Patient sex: M
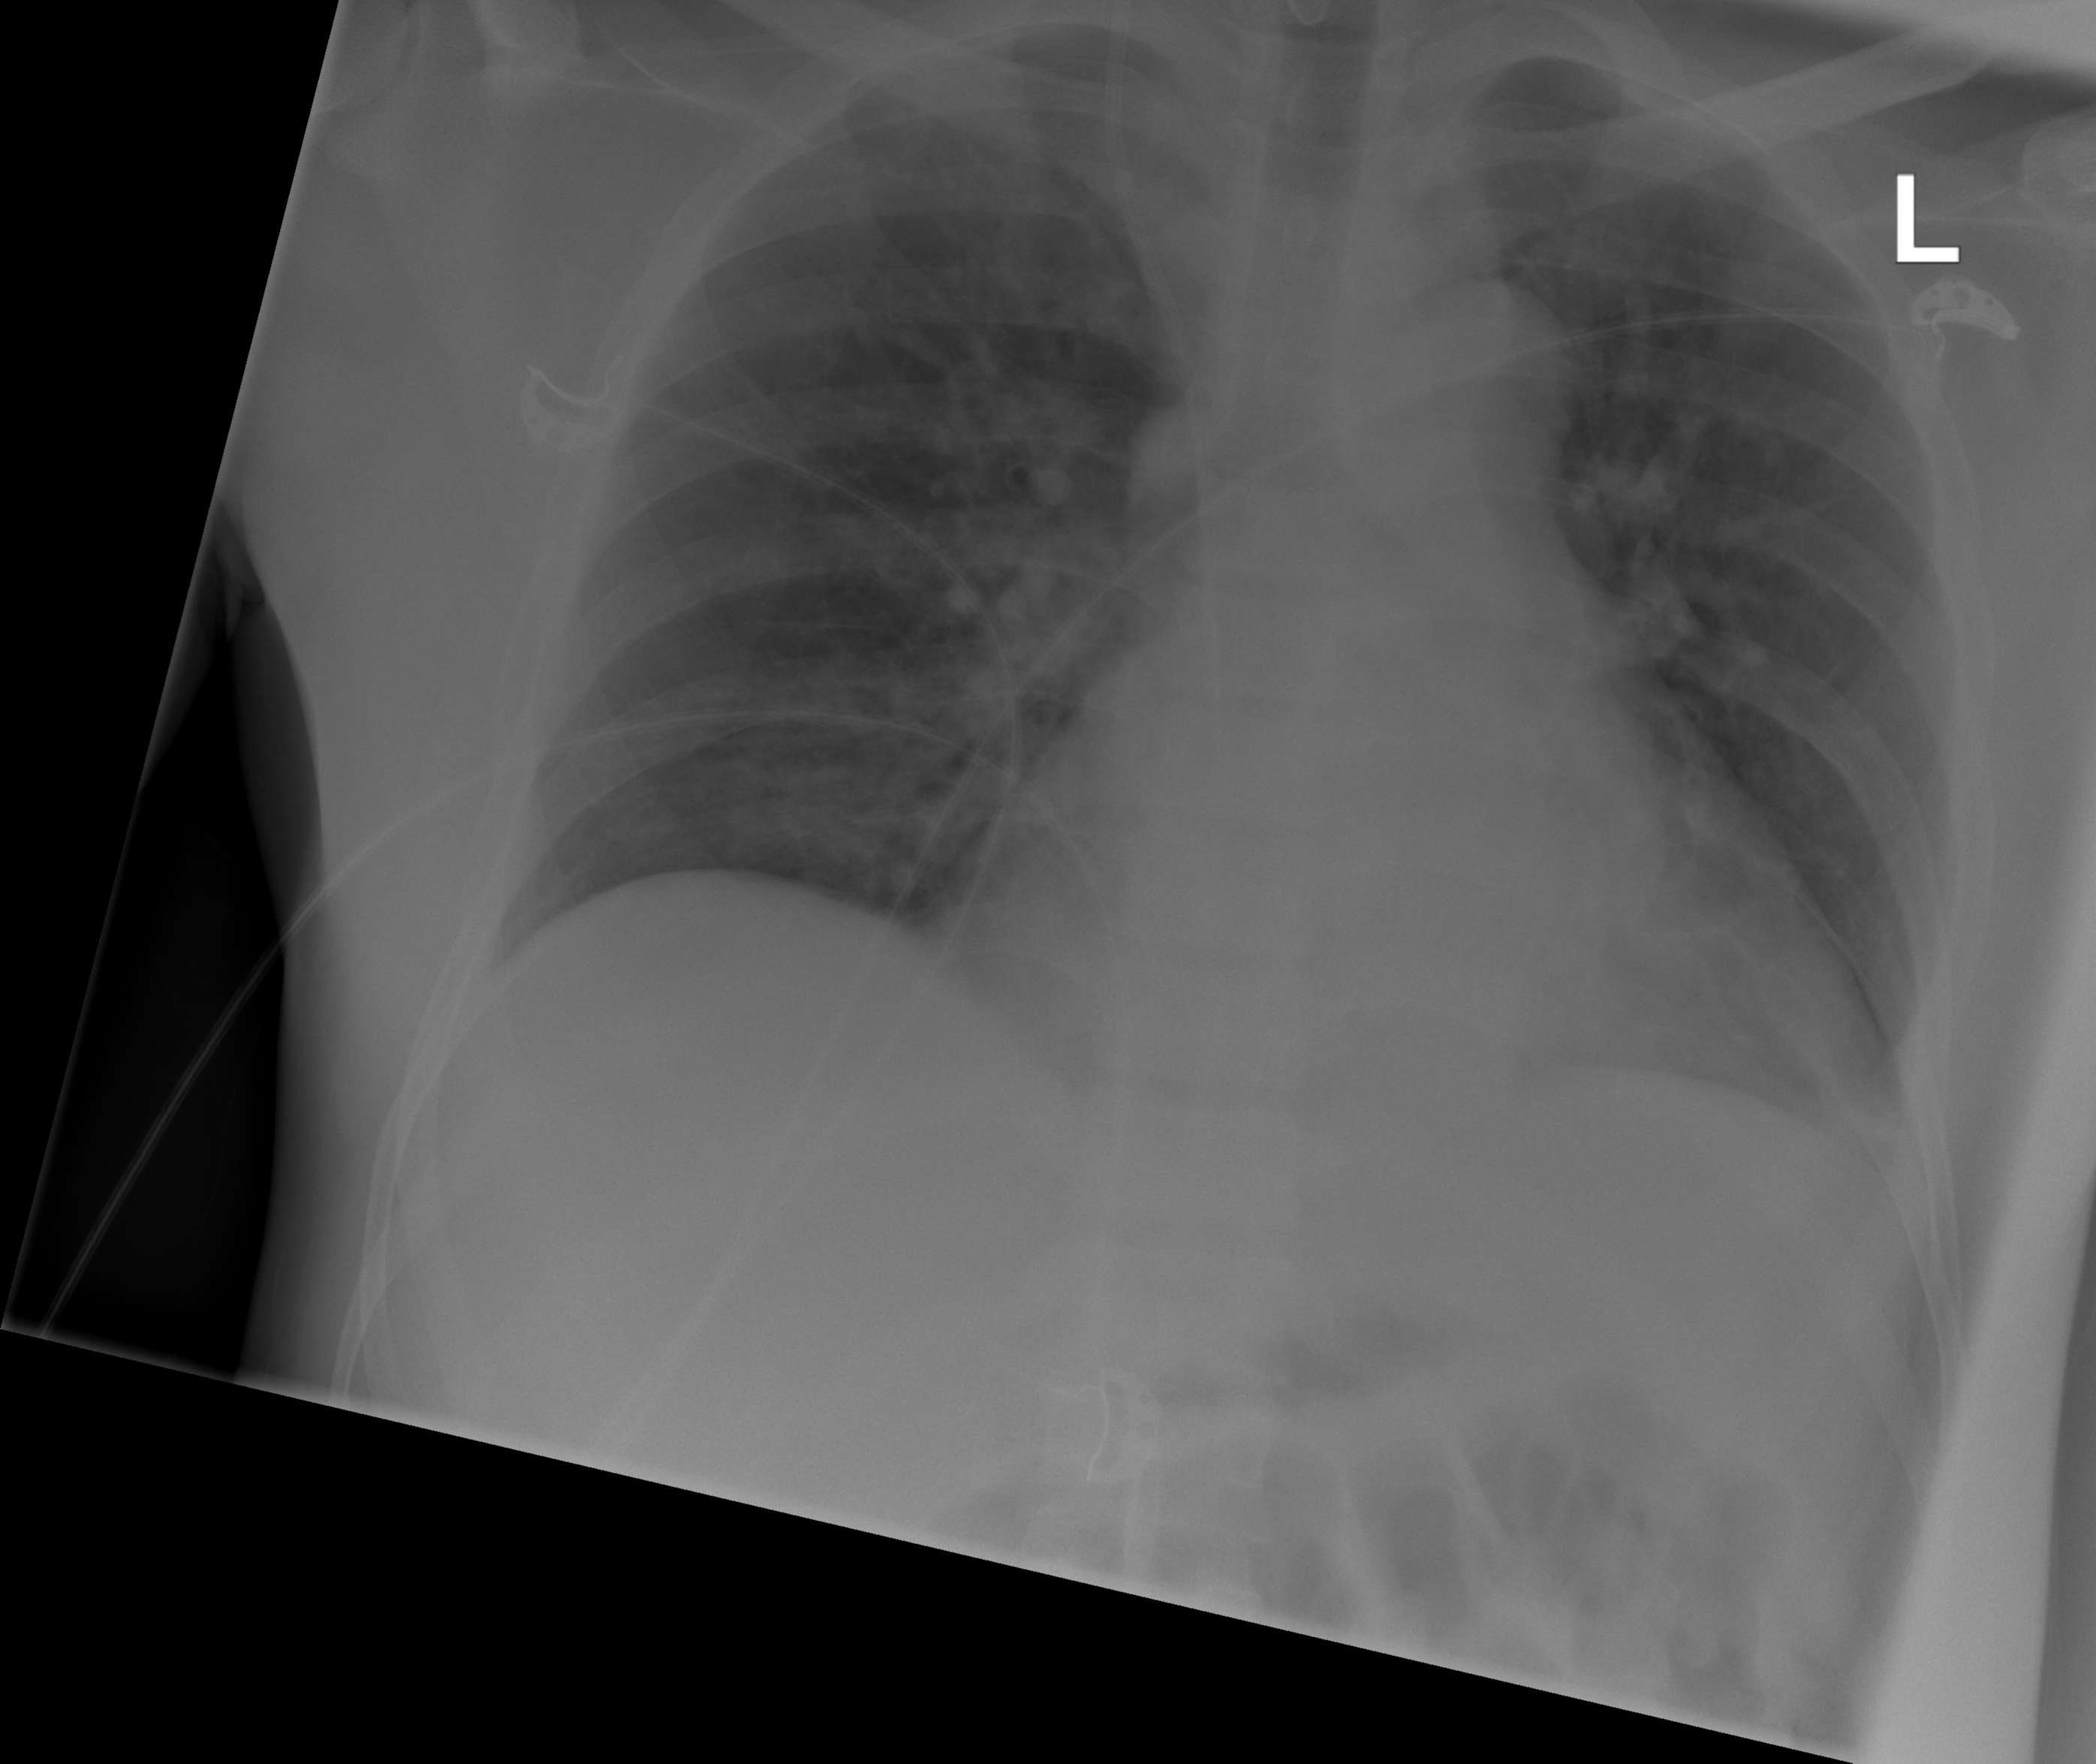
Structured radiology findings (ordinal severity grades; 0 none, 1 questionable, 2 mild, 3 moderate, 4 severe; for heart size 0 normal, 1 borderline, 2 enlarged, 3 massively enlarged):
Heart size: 2
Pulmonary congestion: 2
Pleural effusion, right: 0
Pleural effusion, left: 0
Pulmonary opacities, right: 0
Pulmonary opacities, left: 0
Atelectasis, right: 0
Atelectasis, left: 2